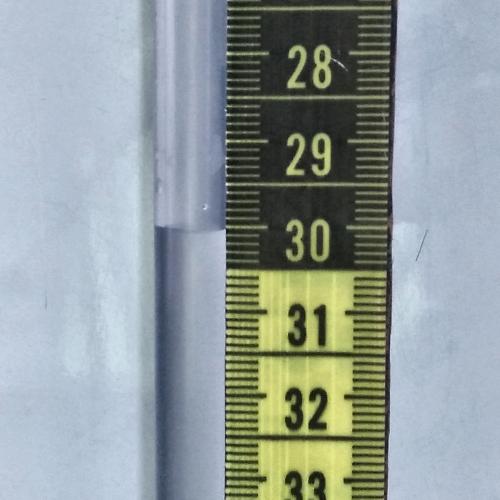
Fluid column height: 30.0 cm